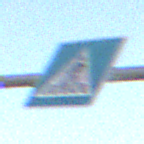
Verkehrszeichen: FussgaengerueberwegRechts
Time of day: MorningAfternoon
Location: Outdoor (Nature)
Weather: PartlyCloudy
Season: NotSpecified
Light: Natural